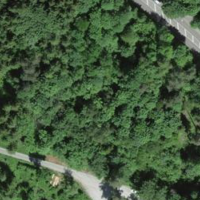
EUNIS habitat code: 41
Species observed at this site:
Epilobium hirsutum
Cheilosia variabilis